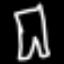
Label: pants